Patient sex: F
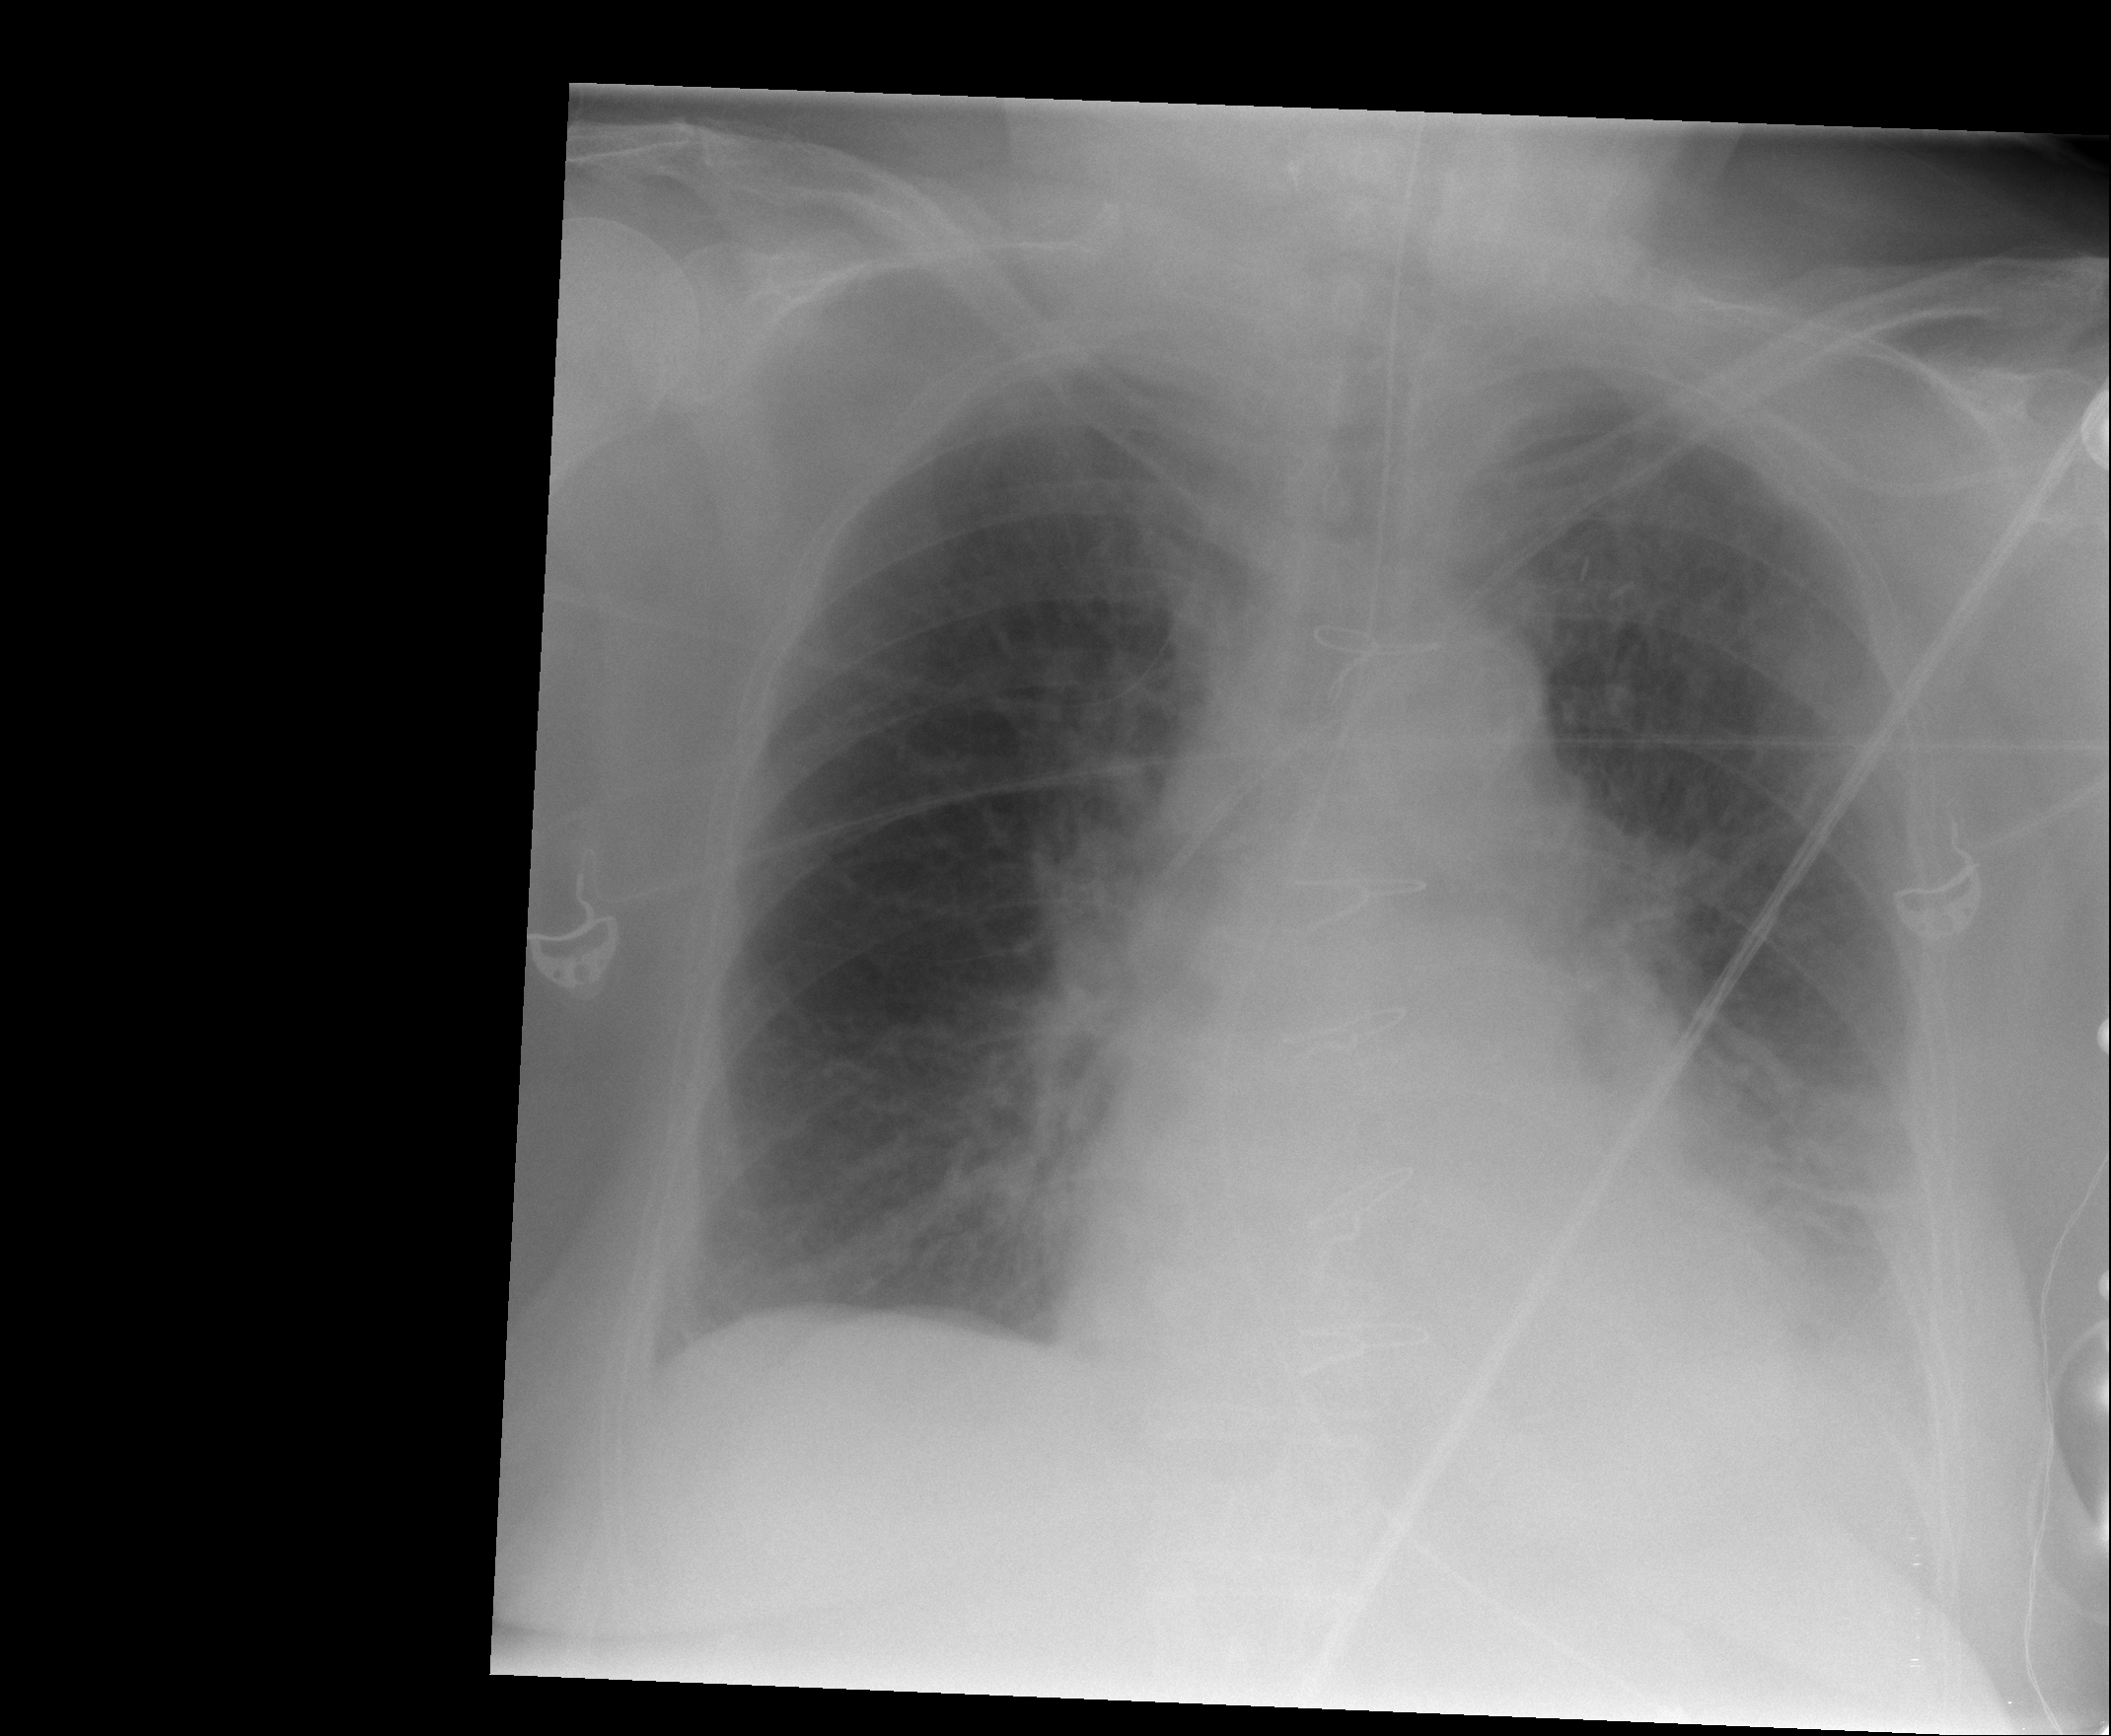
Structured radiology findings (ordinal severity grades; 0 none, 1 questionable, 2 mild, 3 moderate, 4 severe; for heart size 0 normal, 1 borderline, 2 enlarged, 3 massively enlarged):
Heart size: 2
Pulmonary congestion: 2
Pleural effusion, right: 1
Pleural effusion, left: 2
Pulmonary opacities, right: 0
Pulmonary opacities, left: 0
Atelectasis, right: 0
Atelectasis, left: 2